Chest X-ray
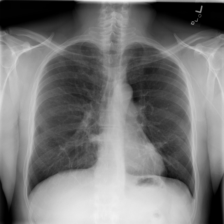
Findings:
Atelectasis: negative
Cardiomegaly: negative
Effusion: negative
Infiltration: negative
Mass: positive
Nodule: negative
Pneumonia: negative
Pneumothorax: negative
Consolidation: negative
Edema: negative
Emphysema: negative
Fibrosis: negative
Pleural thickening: negative
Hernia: negative